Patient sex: F
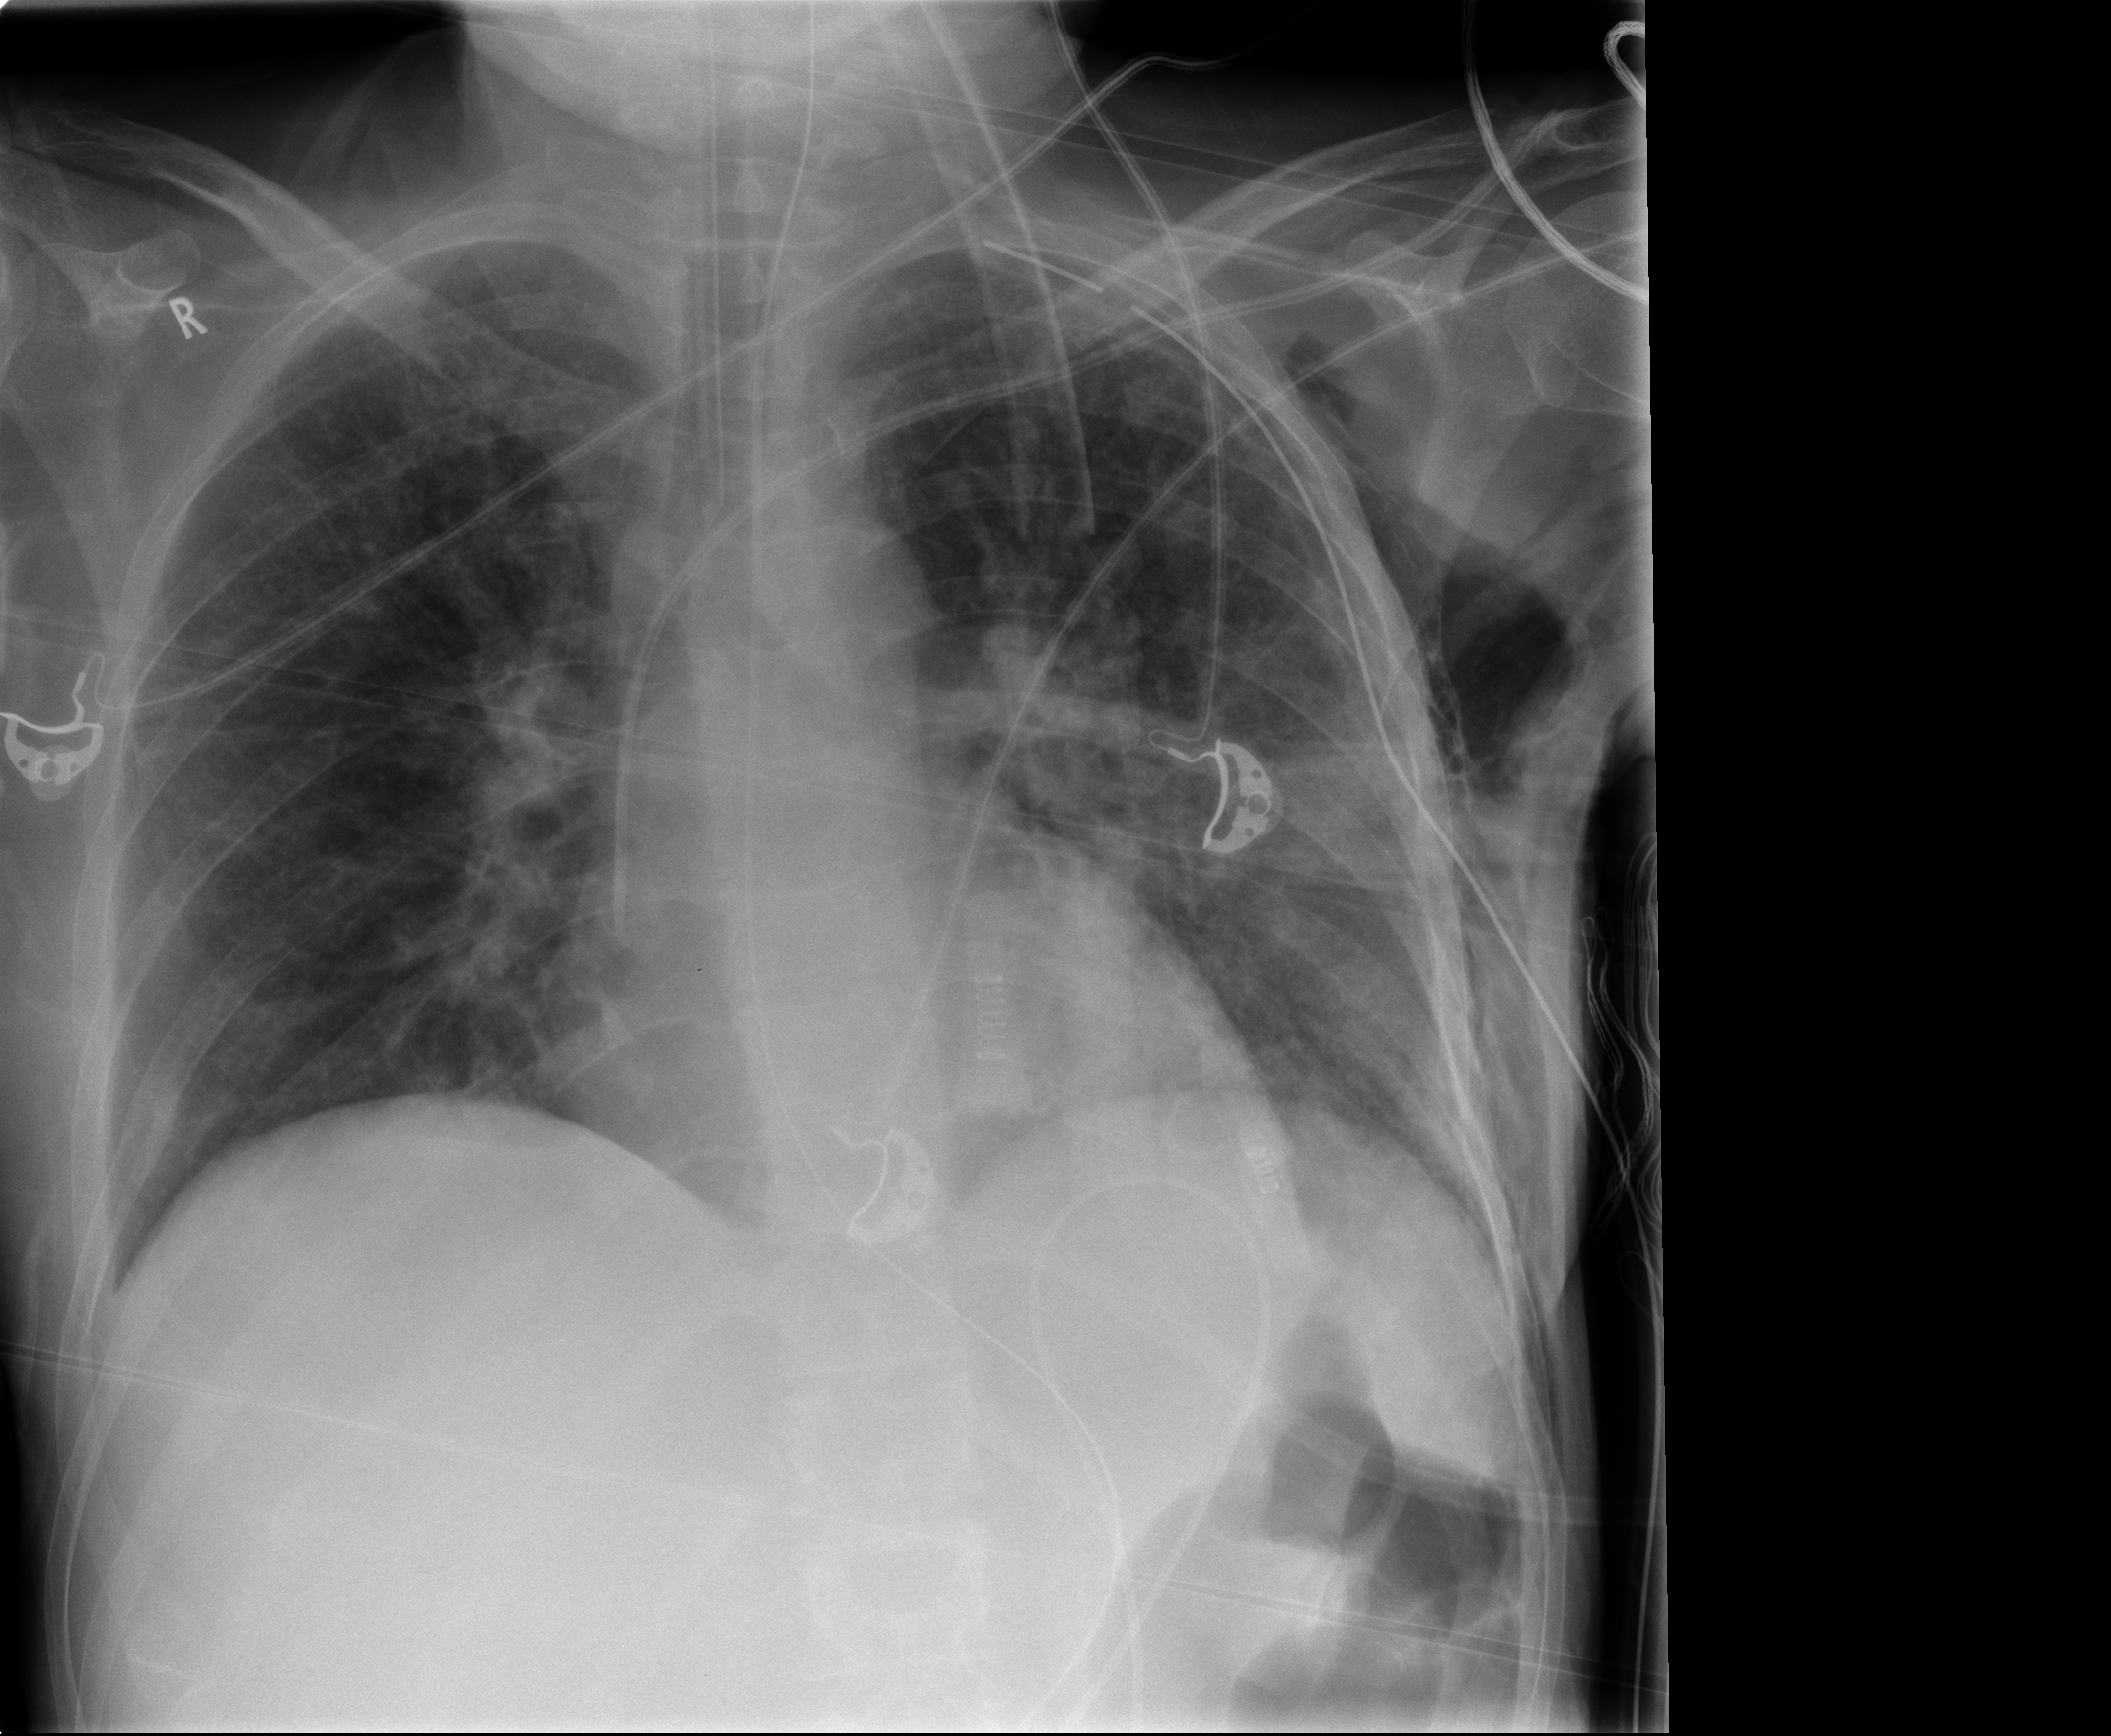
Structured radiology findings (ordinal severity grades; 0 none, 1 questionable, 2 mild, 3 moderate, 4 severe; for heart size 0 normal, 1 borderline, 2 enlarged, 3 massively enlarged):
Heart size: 1
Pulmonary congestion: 0
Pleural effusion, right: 2
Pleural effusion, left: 0
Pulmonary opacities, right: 1
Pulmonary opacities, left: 1
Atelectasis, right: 1
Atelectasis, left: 3